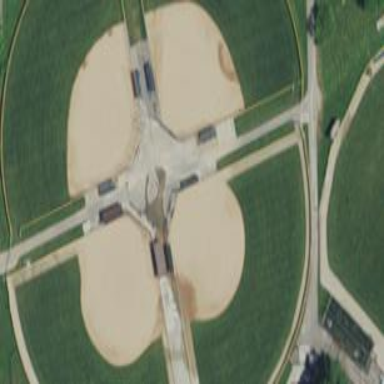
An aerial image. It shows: Baseball pitch for leisure land.